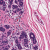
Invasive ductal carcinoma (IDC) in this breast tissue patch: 0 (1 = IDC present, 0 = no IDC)